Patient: sex F, age 77
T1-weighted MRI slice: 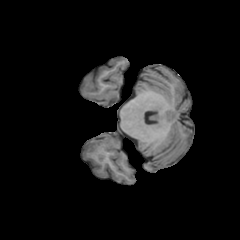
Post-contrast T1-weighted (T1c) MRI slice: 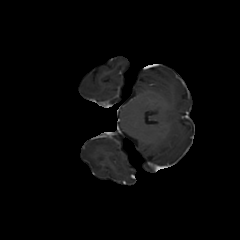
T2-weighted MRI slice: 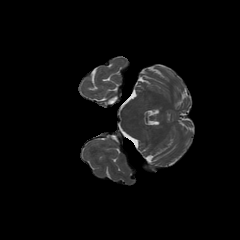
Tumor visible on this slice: no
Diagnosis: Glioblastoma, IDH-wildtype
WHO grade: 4